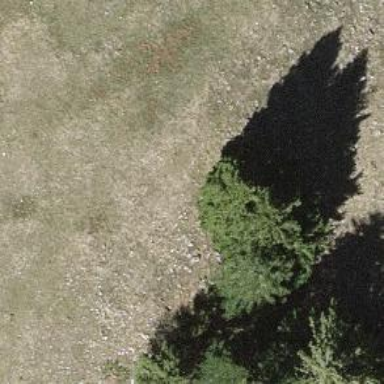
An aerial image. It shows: Needle-leaved tree in natural setting.